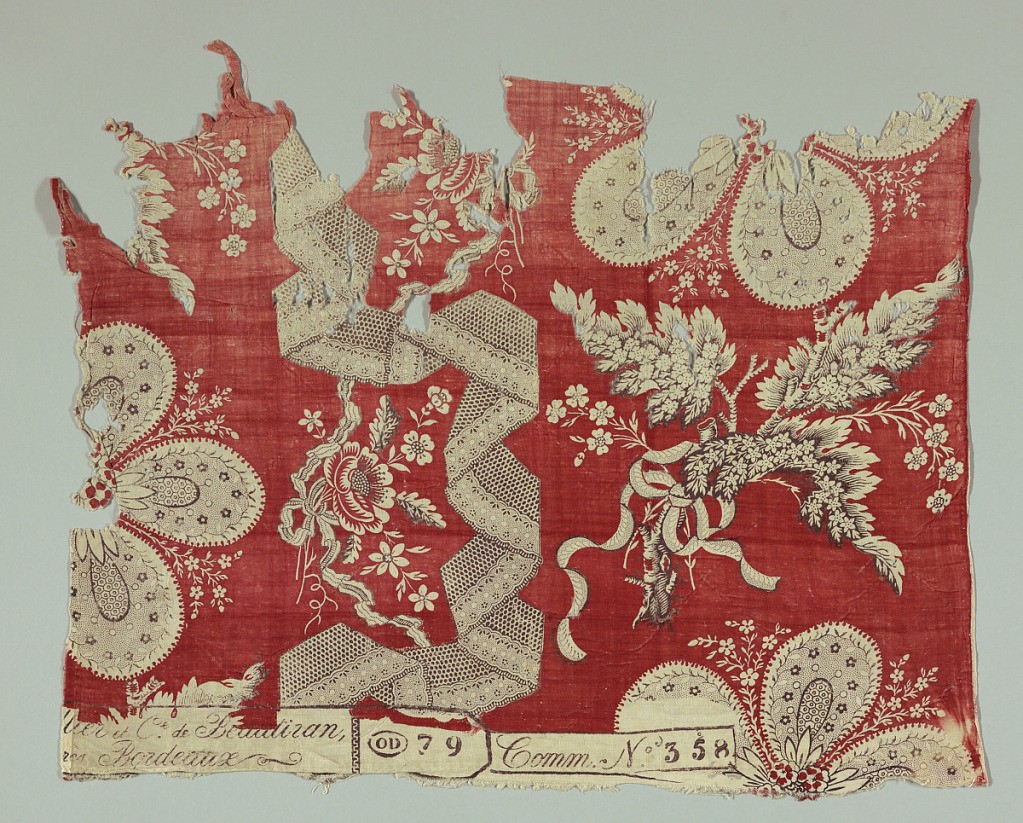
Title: Chef de piece
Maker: J.P.Meiller et Cie., 1792 – 1826
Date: ca. 1795
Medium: cotton Technique: printed by block on plain weave foundation; different blocks for red and black
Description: Large flowers alternate with ribbon-tied floral sprigs and torsades of 'folded' lace. Red and black on white.